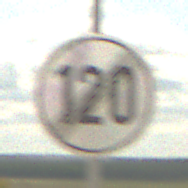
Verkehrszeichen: EndeGeschwindigkeit120
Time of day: Midday
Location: Outdoor (Beach)
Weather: PartlyCloudy
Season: NotSpecified
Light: Natural